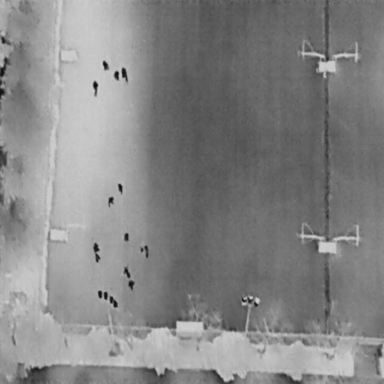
There are 12 People in the infrared image.